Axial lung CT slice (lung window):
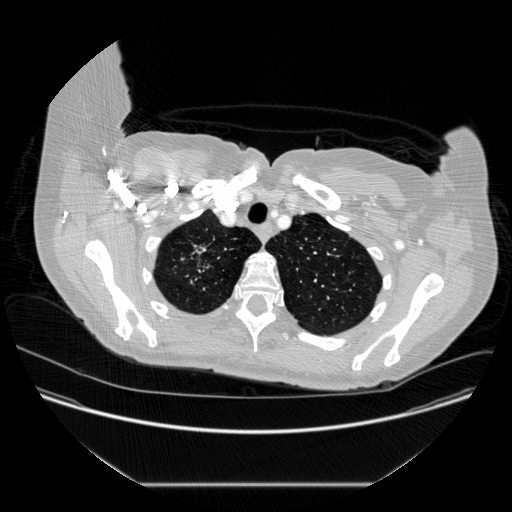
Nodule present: no